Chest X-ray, AP view. Patient: 27 years old, sex M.
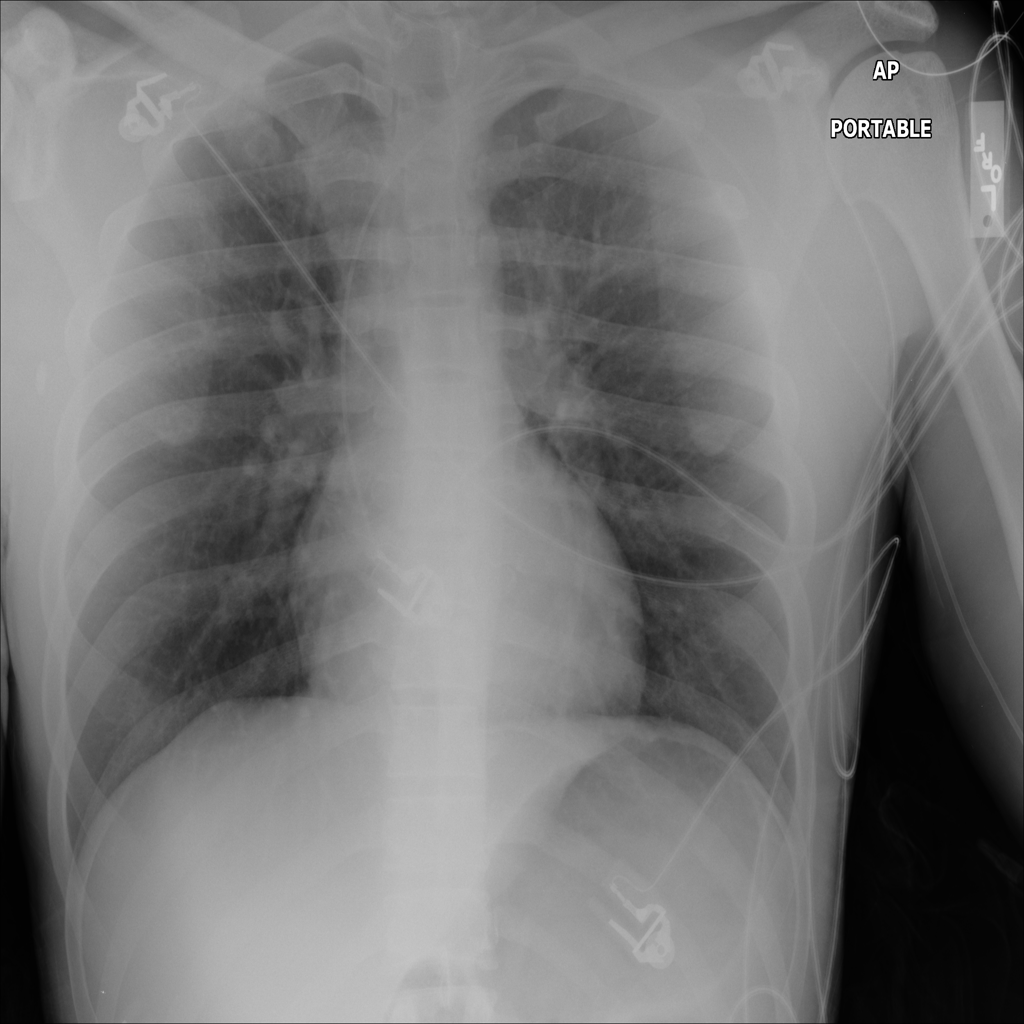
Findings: No Finding